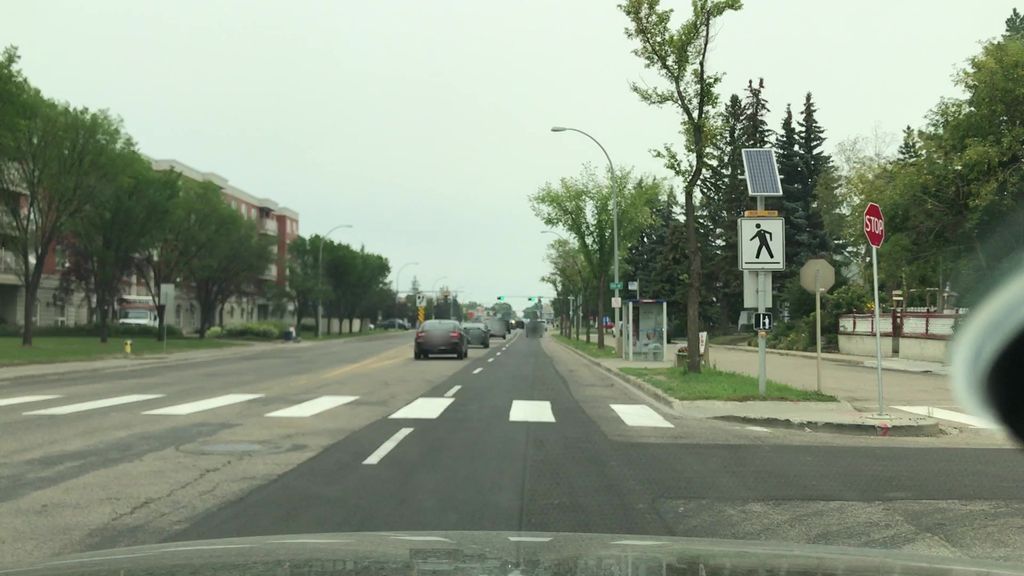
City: edmonton